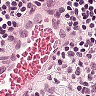
Metastatic tissue present: no